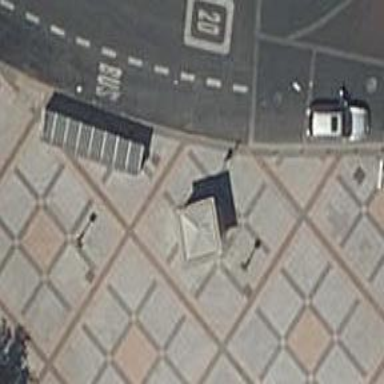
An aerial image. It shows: Subway entrance.